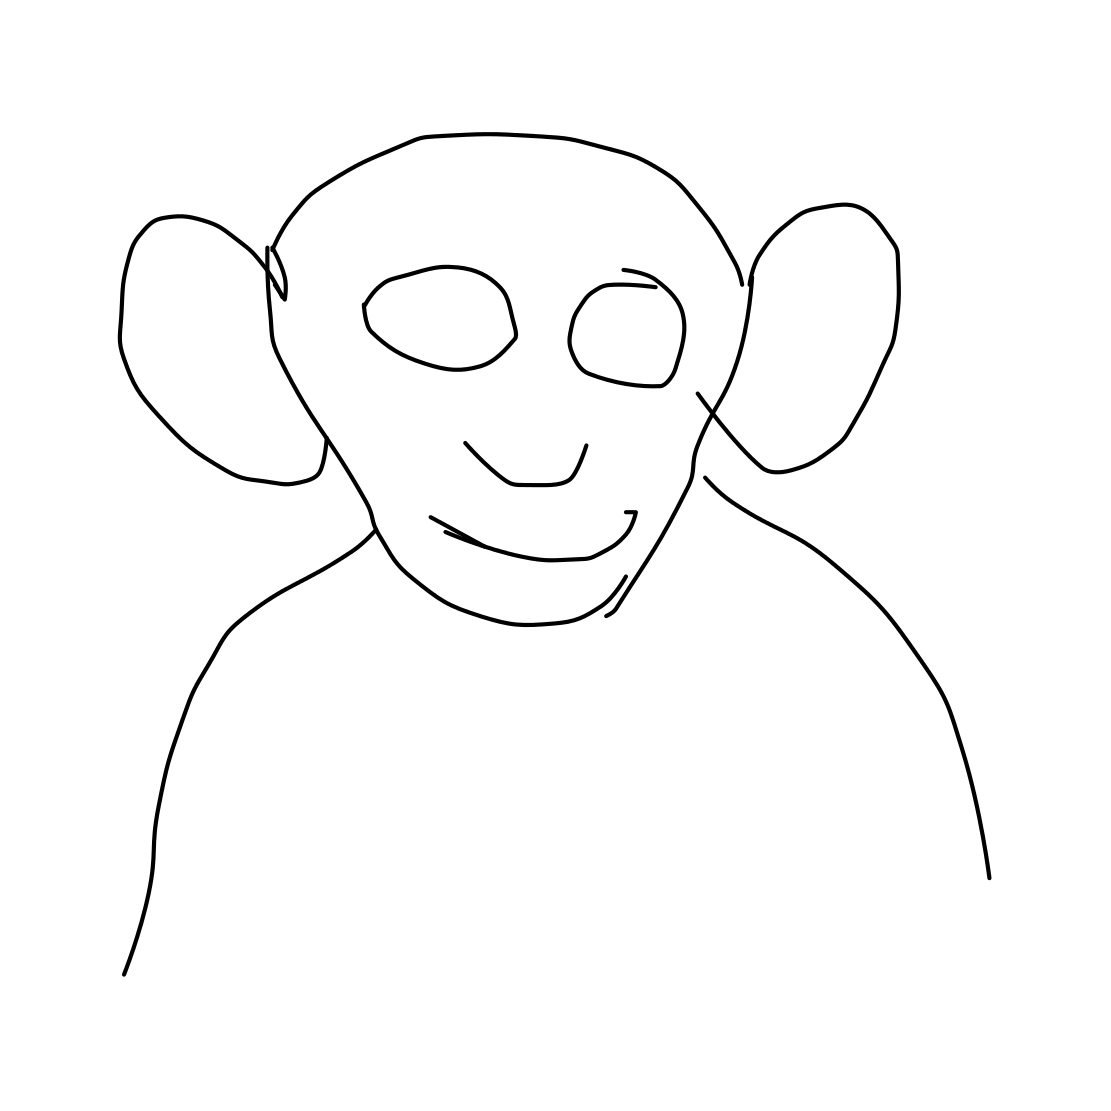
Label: monkey